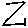
Label: zigzag